Question: I want to draw the background image on my own, so I decided to implement a UIImageView class and connect it in the Storyboard.
As first task I just want to set the backgroundcolor of the image on my own, but it's never shown. Image just stays blank.
That's the class:
'''
class FirstBackgroundImage : UIImageView {
required init(coder aDecoder: NSCoder) {
super.init(coder: aDecoder)
self.backgroundColor = UIColor.redColor()
}
override init() {
super.init()
self.backgroundColor = UIColor.redColor()
}
override required init(image: UIImage!) {
super.init(image: image)
self.backgroundColor = UIColor.redColor()
}
}
'''
That's how i connected it:

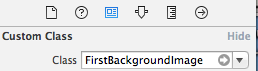
Answer: Just tested with
'''
import UIKit
class CustomView: UIImageView {
required init(coder aDecoder: NSCoder) {
super.init(coder: aDecoder)
self.backgroundColor = UIColor.redColor()
}
}
'''
Works as expected. You must have some other error - maybe placement and sizing of the view due to Autolayout? A good way to test is to set the color in IB and check if you can see it.